Lunar surface albedo tile
Center latitude: 36.665
Center longitude: -23.632
Resolution (meters per pixel, mean): 136.28
Tile area (km^2): 18726.11
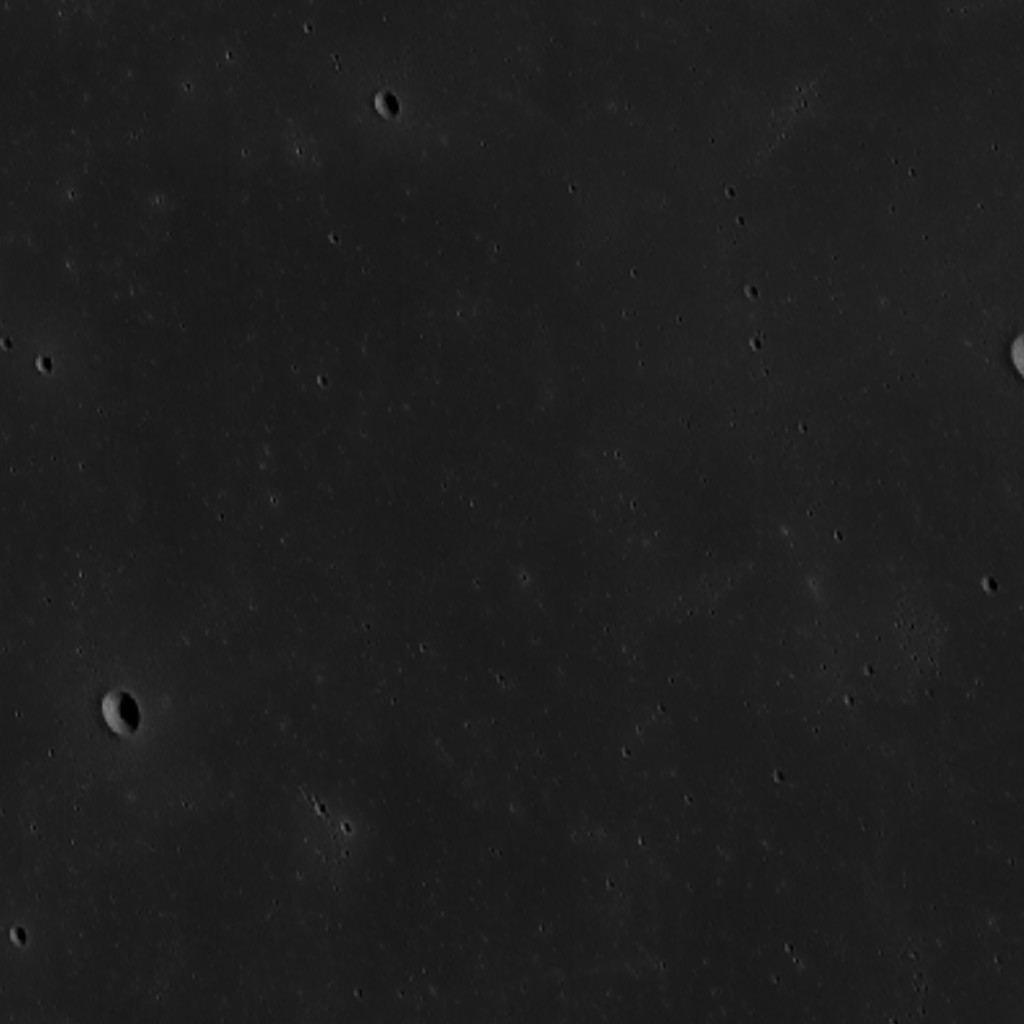